Here is a 2-D grayscale rendering of raw bearing vibration samples (signal-to-image). Based on the visible evidence, which condition applies: normal, inner_race, outer_race, ball?
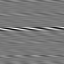
Answer: outer_race